Field crop: maize
Growth stage: 2
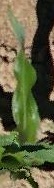
Species: maize